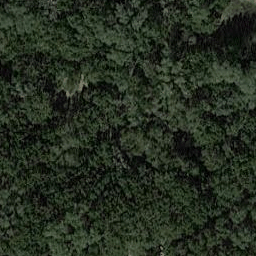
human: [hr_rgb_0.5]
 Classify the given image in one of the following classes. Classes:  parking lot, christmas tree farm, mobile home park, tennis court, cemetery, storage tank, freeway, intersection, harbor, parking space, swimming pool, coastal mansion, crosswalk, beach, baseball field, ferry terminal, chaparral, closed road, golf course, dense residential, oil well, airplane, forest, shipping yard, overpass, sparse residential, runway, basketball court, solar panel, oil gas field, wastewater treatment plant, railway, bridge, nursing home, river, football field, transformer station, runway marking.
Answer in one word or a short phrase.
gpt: forest